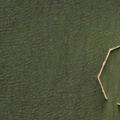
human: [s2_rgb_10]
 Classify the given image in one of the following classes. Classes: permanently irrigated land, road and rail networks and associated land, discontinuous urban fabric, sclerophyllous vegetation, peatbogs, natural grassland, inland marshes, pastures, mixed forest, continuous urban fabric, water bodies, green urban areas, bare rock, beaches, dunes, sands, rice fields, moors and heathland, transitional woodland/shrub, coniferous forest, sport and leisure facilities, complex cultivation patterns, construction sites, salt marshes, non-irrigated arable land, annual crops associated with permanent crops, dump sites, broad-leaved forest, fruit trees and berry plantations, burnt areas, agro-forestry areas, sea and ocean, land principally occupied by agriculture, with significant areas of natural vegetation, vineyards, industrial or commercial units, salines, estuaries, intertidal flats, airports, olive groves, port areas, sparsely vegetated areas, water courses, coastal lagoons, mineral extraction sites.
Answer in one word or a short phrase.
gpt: sea and ocean